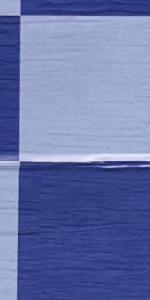
Label: Empty